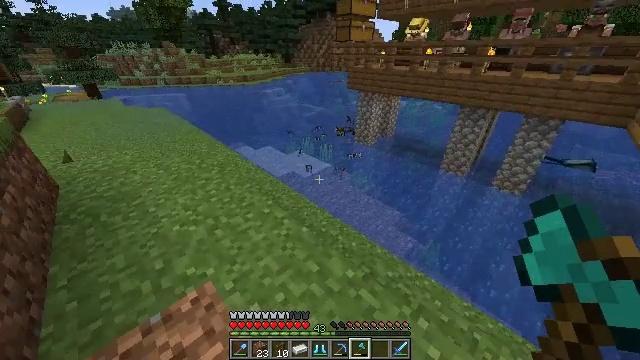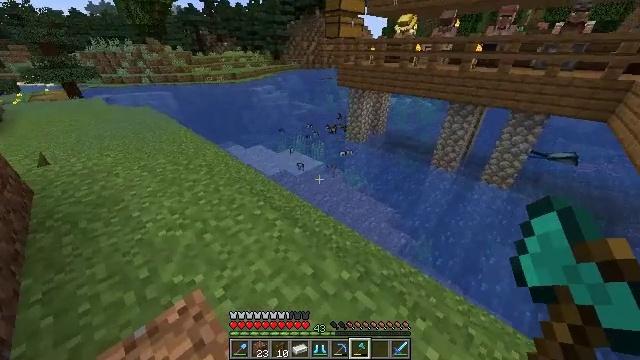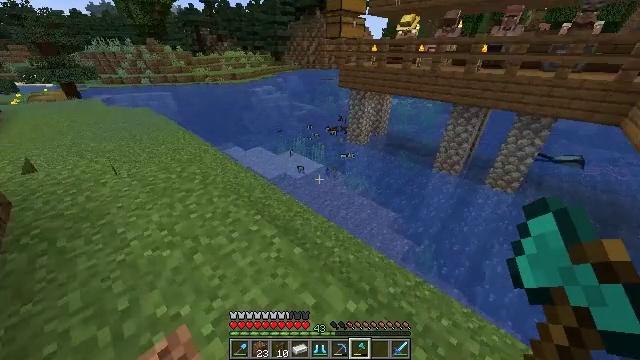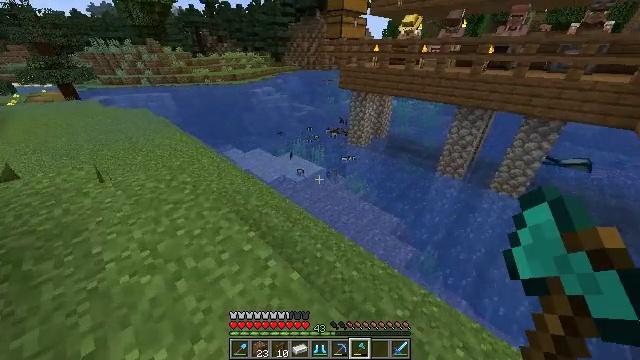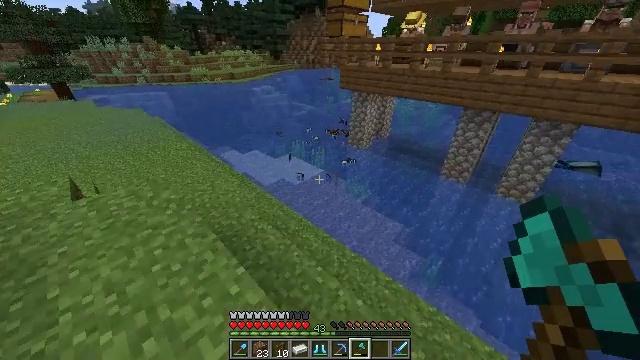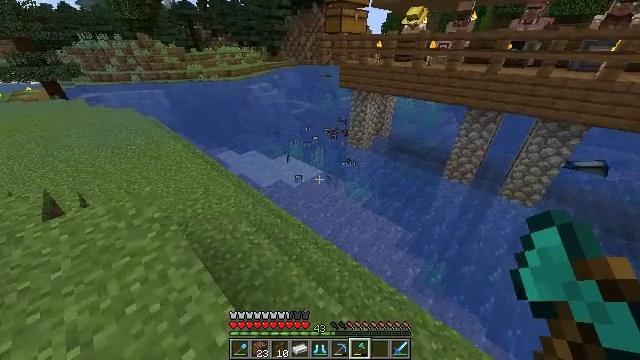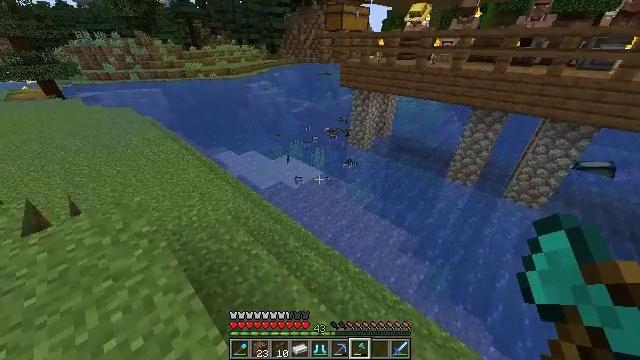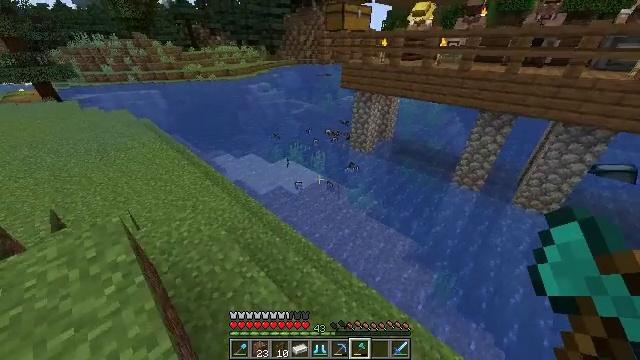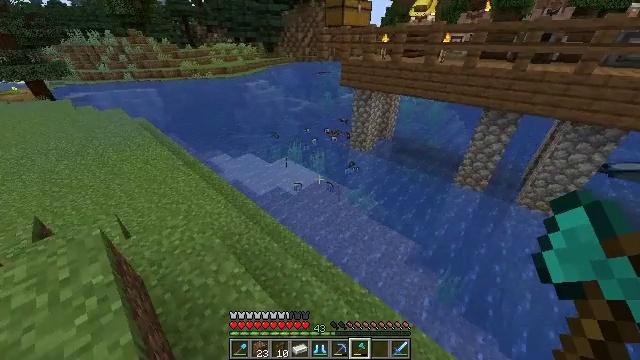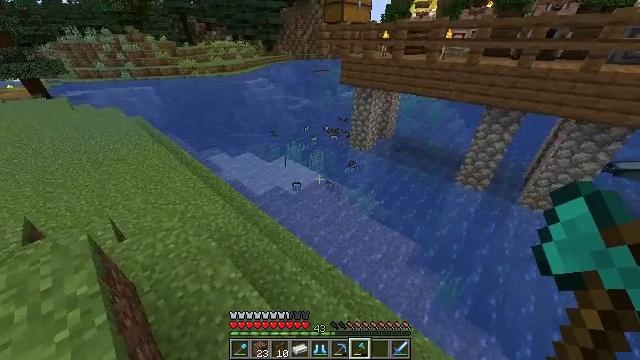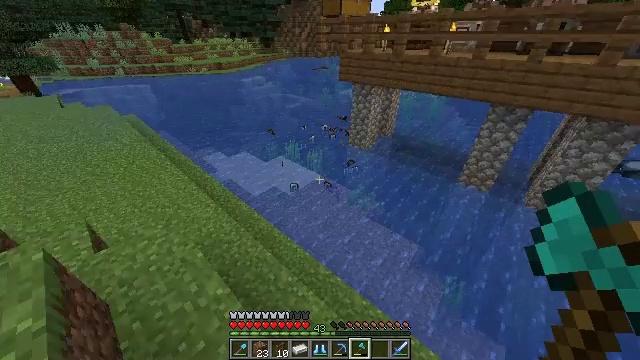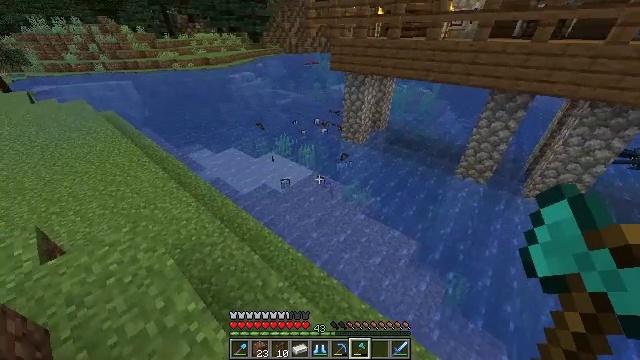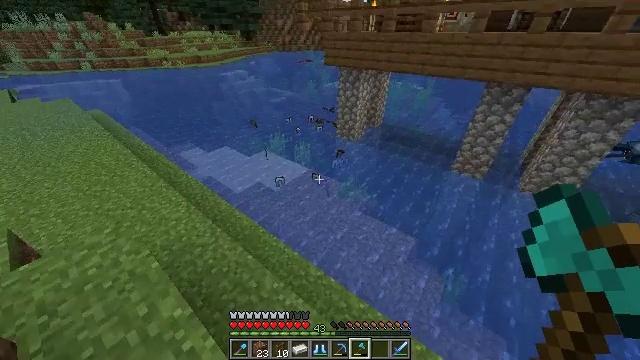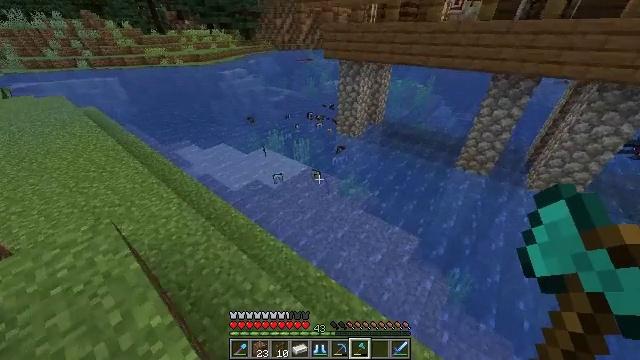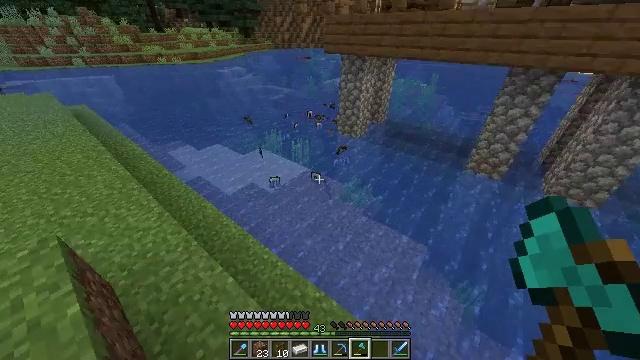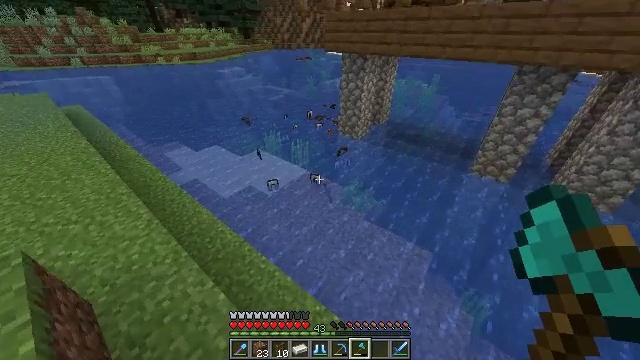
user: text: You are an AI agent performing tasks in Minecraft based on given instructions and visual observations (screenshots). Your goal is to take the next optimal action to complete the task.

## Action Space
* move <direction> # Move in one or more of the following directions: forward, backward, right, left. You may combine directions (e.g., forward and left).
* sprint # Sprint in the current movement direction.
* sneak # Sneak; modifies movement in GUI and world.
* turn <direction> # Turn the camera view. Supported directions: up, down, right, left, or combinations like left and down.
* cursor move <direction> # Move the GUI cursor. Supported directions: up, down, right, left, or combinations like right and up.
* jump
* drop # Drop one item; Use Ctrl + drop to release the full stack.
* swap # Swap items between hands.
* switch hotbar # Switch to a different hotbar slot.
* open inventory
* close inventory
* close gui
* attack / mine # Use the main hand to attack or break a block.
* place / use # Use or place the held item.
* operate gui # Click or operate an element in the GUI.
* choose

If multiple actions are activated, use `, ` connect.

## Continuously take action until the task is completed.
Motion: motion action
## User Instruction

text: Remove chainmail leggings from the inventory.
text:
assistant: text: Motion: move forward, sprint, turn right
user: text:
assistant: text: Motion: move forward, sprint
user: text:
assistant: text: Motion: move forward, sprint
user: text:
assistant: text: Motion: move forward
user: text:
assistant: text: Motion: move forward
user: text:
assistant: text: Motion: move forward
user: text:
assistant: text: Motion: move forward
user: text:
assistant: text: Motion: move forward
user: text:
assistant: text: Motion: move forward
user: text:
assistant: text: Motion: move forward, sprint
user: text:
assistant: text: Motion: move forward, sprint, turn right
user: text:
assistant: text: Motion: move forward, sprint, turn right
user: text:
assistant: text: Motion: move forward, sprint
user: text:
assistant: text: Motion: move forward
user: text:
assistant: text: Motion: move forward
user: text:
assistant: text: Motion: move forward, sprint
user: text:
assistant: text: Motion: move forward, sprint
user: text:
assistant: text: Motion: move forward, sprint
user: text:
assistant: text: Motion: move forward, sprint
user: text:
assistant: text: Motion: move forward, sprint
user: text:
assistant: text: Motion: move forward
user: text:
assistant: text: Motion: move forward, jump
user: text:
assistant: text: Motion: move forward, jump
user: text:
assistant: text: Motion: move forward, jump
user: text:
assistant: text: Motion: move forward, jump
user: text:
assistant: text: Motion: move forward, jump
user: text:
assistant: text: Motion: move forward, jump
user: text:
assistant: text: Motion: move forward, jump
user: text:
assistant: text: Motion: move forward, jump
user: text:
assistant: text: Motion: move forward, jump